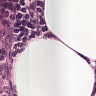
Metastatic tissue present: no